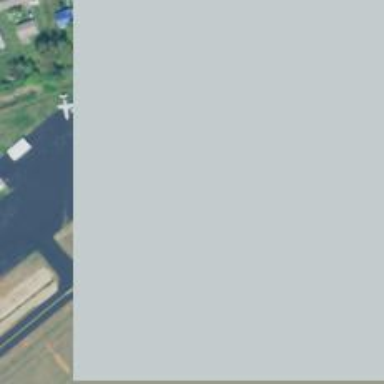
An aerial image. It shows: Image of taxiway at airport.